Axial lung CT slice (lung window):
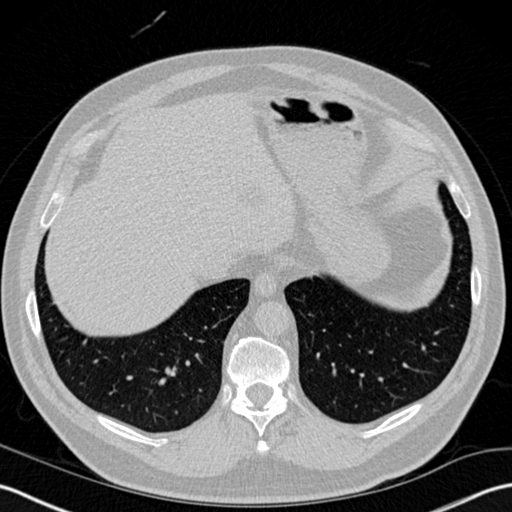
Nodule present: no